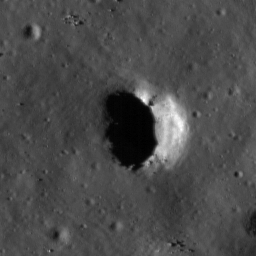
Pit: Copernicus 16
Host crater: Copernicus
Host type: impact_melt
Lunar coordinates: latitude 9.484, longitude 340.162